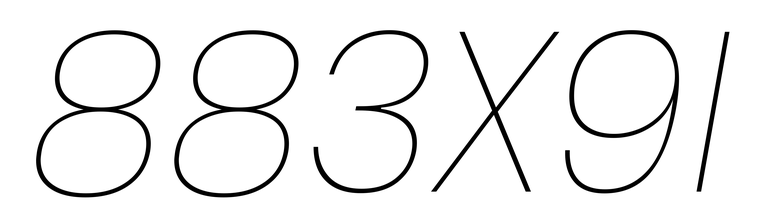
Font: Poppins-ThinItalic